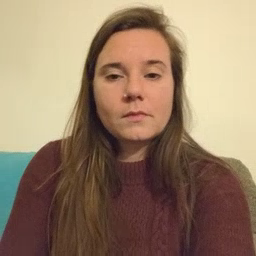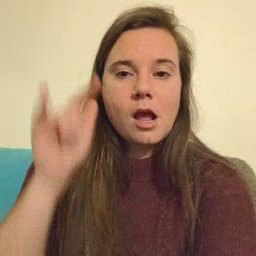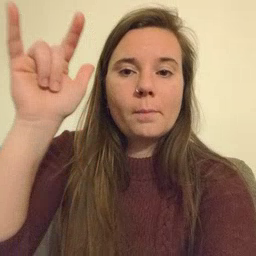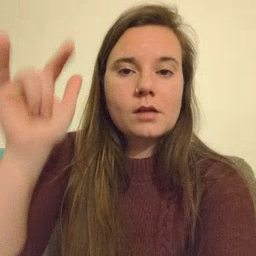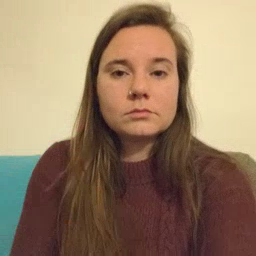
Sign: airplane